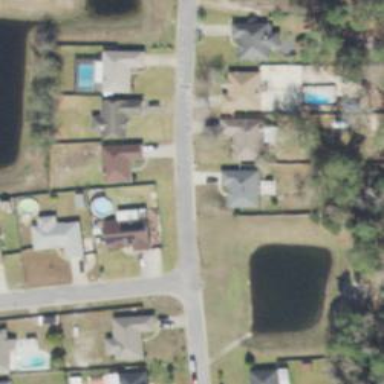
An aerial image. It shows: Driveway.